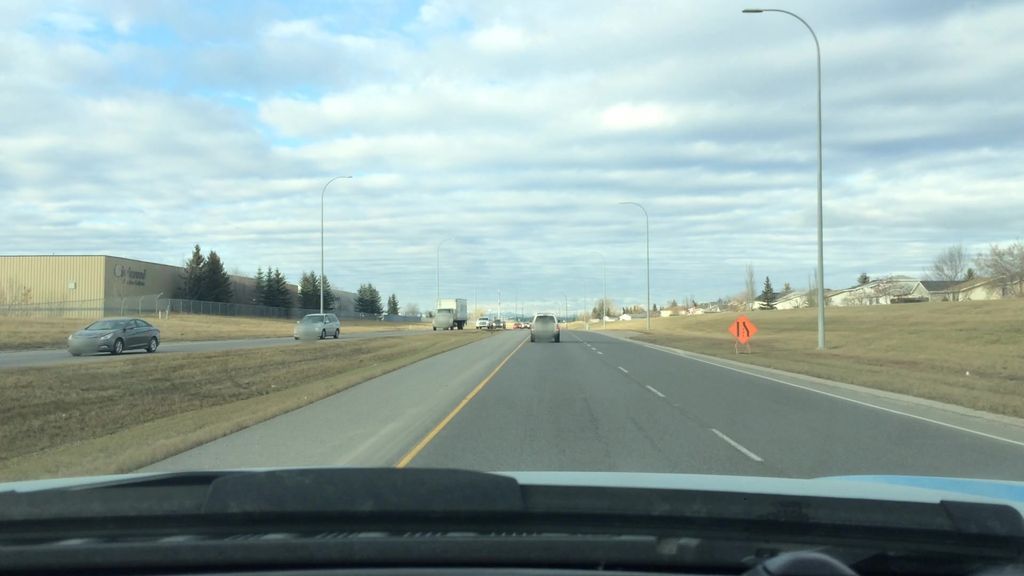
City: calgary